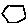
Label: hexagon